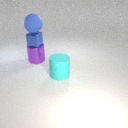
small blue metal cube below large blue rubber sphere